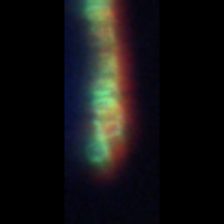
Taxon: Guinardia
Group: Diatoms